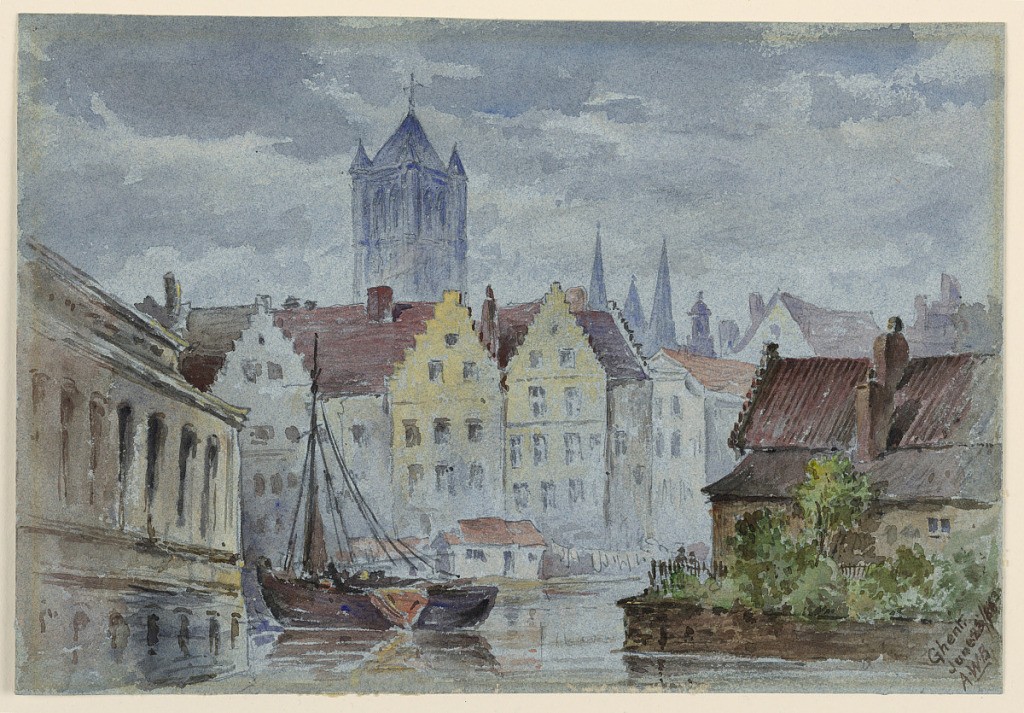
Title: Ghent
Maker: Arnold William Brunner, American, 1857–1925
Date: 1883
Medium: Brush and watercolor on blue paper
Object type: Drawing
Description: View of houses lining the canal, with the spires of the cathedral and belfry visible behind them.